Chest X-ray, AP view. Patient: 64 years old, sex M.
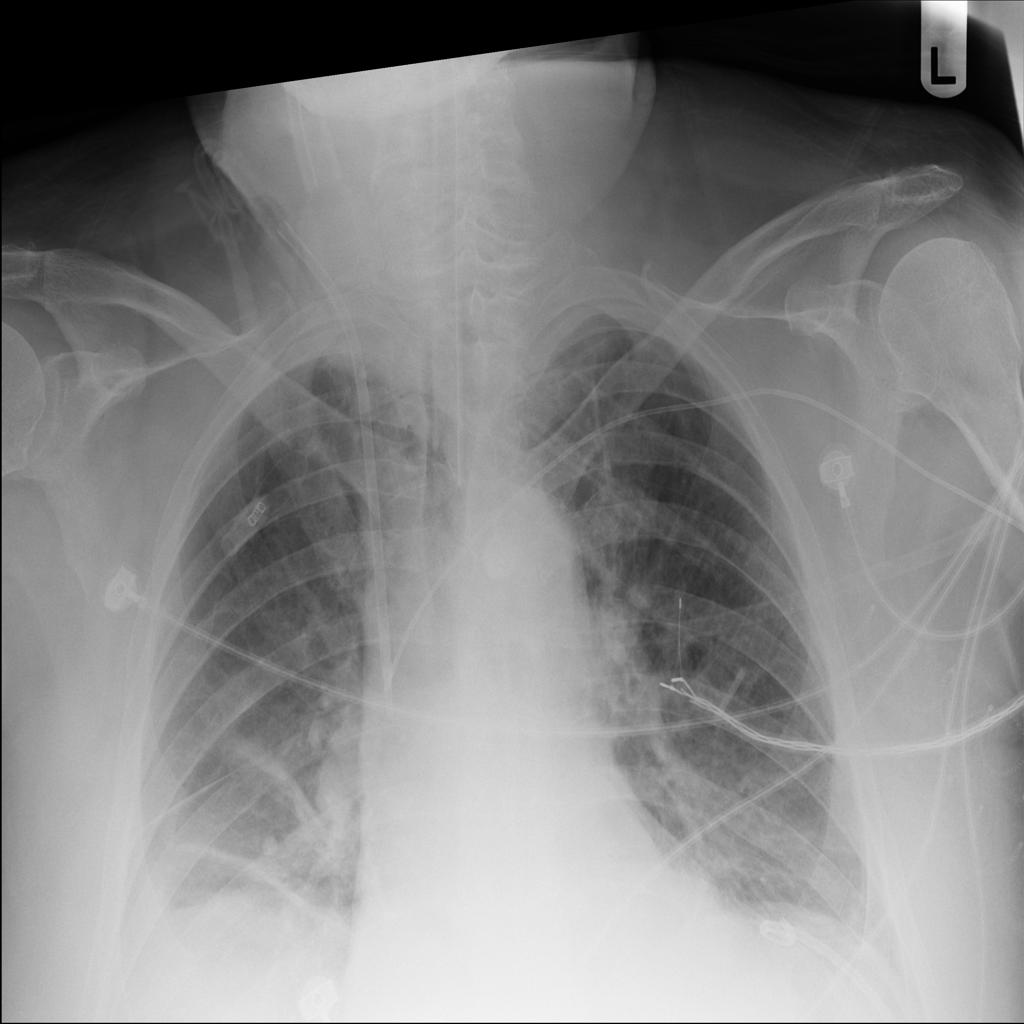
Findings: Atelectasis, Effusion, Infiltration